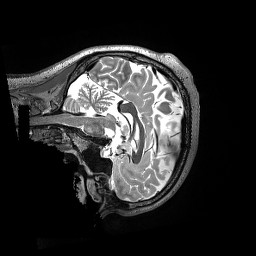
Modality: T2w
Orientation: sagittal
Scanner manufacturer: siemens
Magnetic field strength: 3 T
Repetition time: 3.2 s
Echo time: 0.563 s